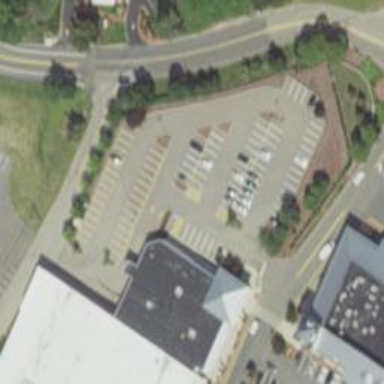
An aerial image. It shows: Parking space is available.